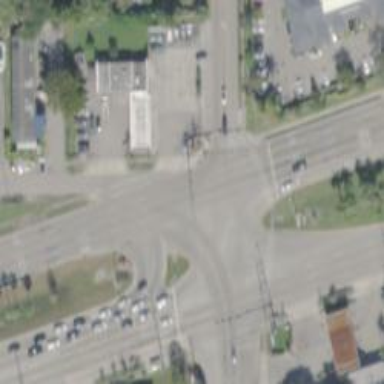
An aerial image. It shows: Crossing on the cycleway.